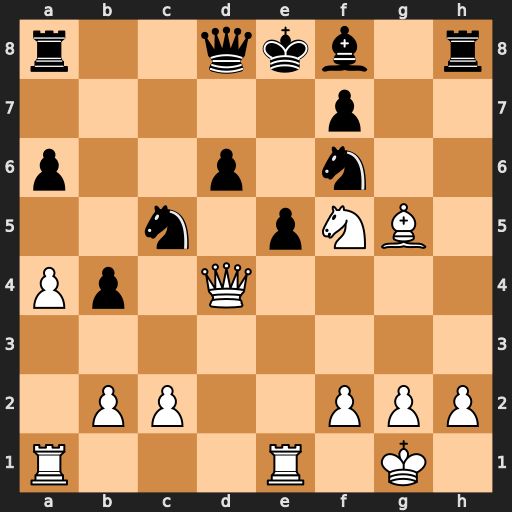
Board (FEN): r2qkb1r/5p2/p2p1n2/2n1pNB1/Pp1Q4/8/1PP2PPP/R3R1K1
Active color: w
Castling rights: kq
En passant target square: -
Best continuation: Rxe5+ dxe5 Qxe5+ Ne6 Bxf6